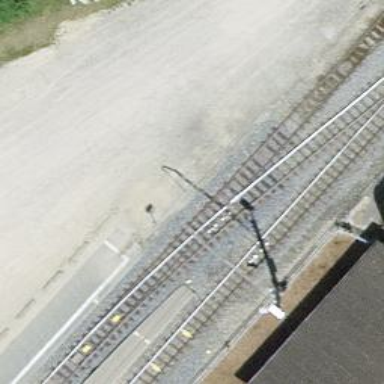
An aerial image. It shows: Narrow-gauge railway with 1 track. The tracks are electrified with contact line.